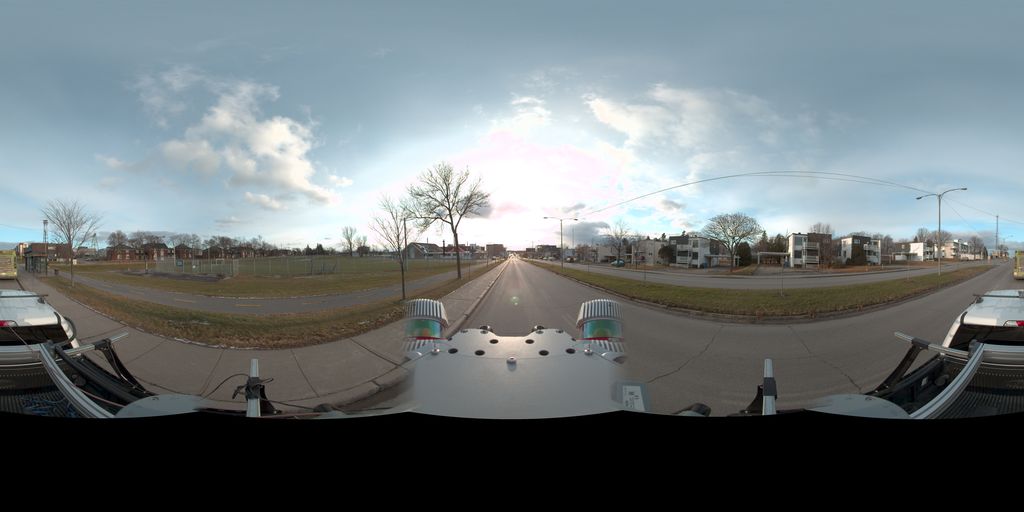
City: quebec_city